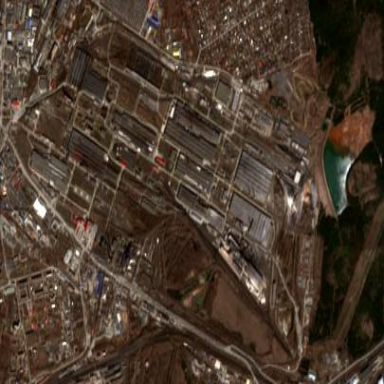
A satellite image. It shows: Industrial area dedicated to metal processing.